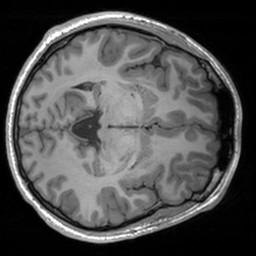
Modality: T1w
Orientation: axial
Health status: healthy
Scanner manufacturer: siemens
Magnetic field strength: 3 T
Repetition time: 1.9 s
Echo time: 0.00226 s